Field crop: tomato
Growth stage: 1
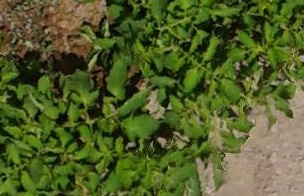
Species: tomato